Aerial crown-view tile of a tropical tree (Barro Colorado Island, Panama), acquired 20241112:
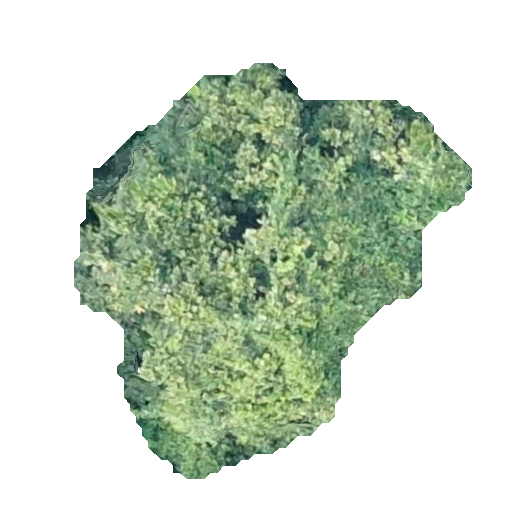
Species: Anacardium excelsum
GBIF accepted scientific name: Anacardium excelsum
Crown area: 160.34 m²